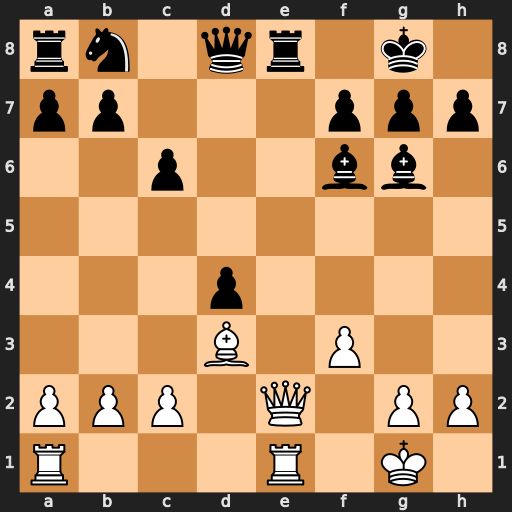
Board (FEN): rn1qr1k1/pp3ppp/2p2bb1/8/3p4/3B1P2/PPP1Q1PP/R3R1K1
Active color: w
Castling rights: -
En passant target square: -
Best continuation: Qxe8+ Qxe8 Rxe8#